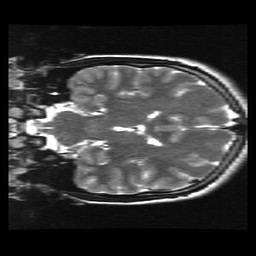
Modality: T2w
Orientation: coronal
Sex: female
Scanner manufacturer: ge
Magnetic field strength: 3 T
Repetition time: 5 s
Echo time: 0.1015 s